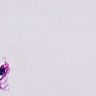
Metastatic tissue present: no